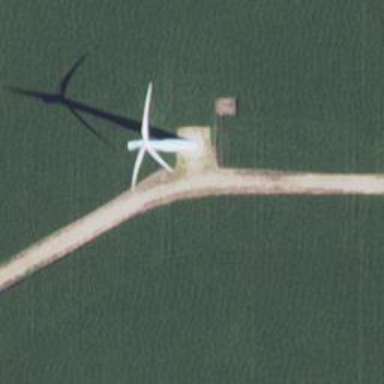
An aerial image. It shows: Wind power generator employing wind turbines.